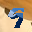
Label: 9